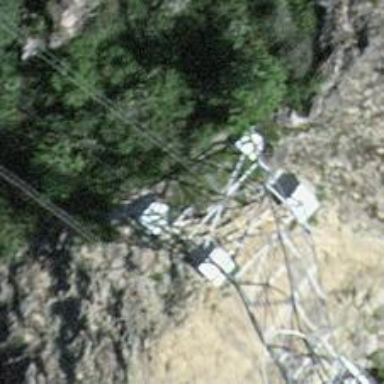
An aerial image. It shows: Pylon for aerialway.